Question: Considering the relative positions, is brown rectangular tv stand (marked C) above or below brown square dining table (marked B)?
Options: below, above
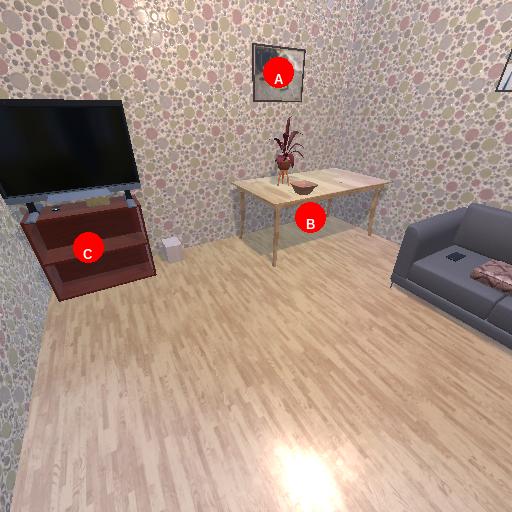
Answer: below